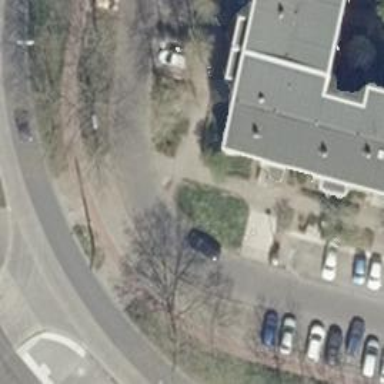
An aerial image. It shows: Footway with concrete surface.